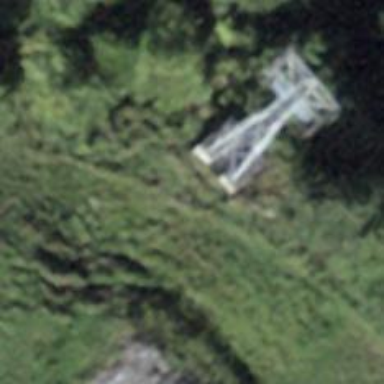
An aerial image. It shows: Cable car.